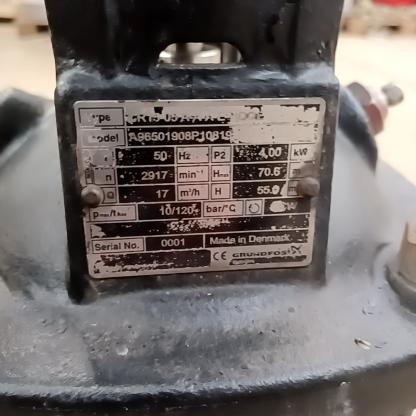
Klasa: tabliczka-znamionowa